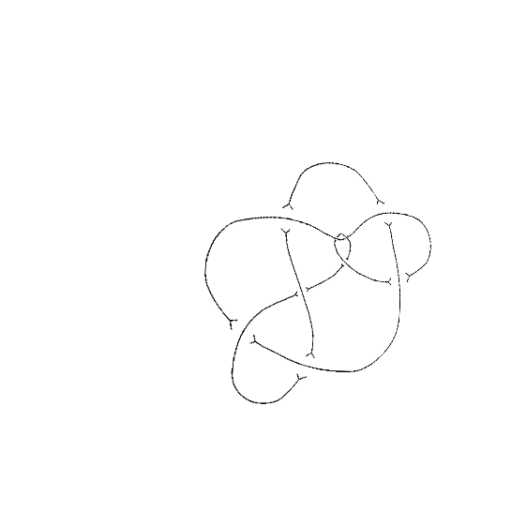
Crossing number: 9